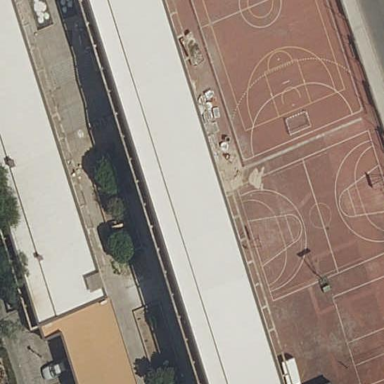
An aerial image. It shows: School.